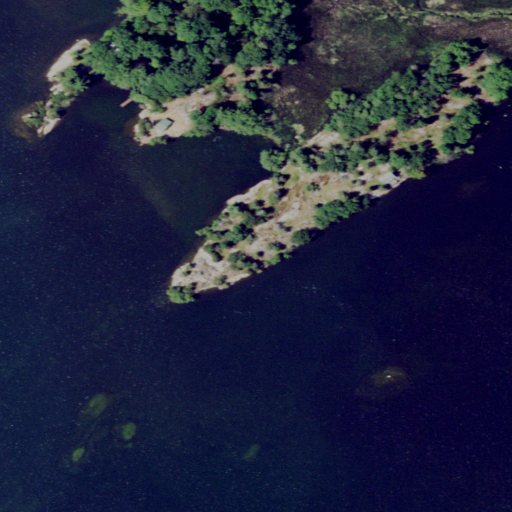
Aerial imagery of cape in New York named Daney Point containing open water, deciduous forest, woody wetlands, pasture, herbaceous wetlands, and mixed forest